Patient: sex M, age 57
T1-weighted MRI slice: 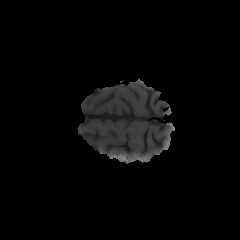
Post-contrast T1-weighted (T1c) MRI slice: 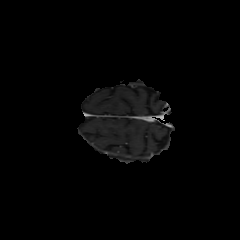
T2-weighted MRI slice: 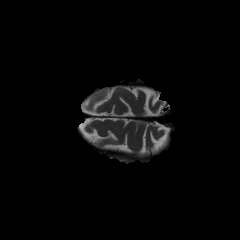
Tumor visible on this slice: no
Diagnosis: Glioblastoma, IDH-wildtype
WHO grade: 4